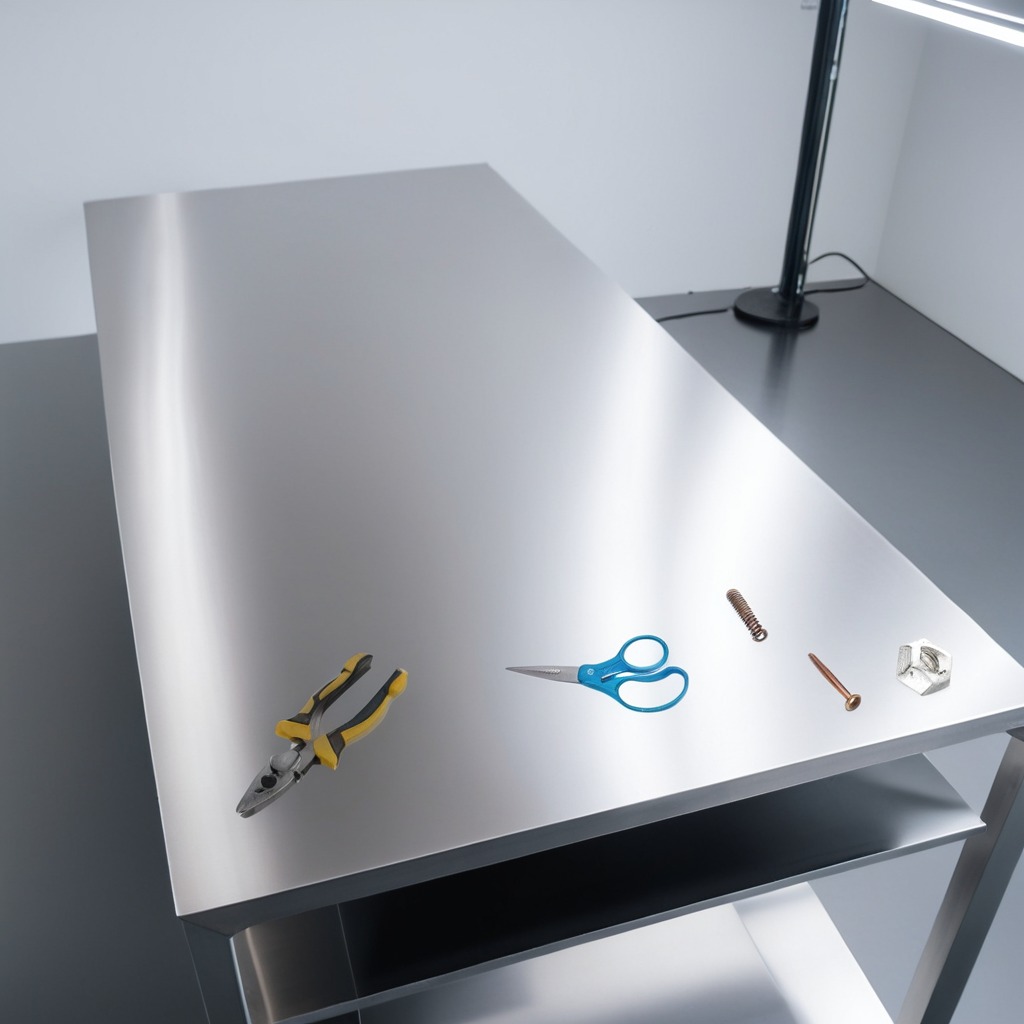
A metal machine screw, pliers, coiled metal spring, metal nut, and pair of scissors are lying on a stainless steel table in a high-end prototyping lab.